Aerial crown-view tile of a tropical tree (Barro Colorado Island, Panama), acquired 20241112:
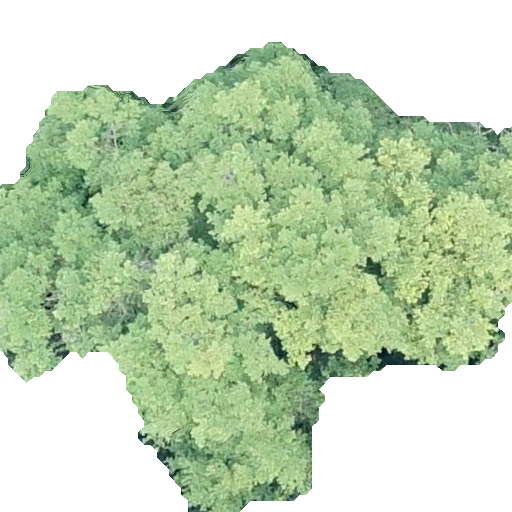
Species: Terminalia amazonia
GBIF accepted scientific name: Terminalia amazonica
Crown area: 259.766 m²